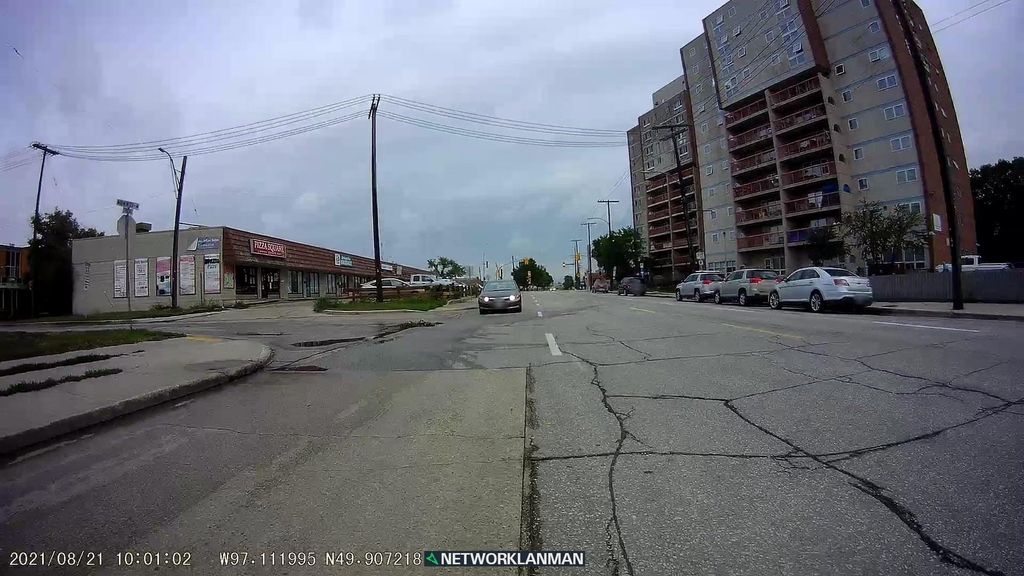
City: winnipeg